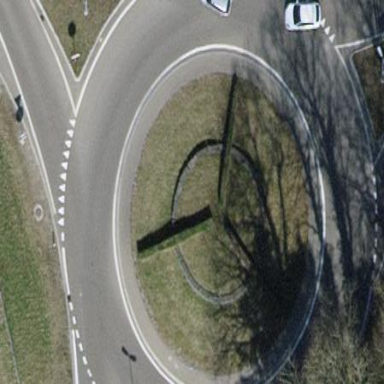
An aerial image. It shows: Secondary road with asphalt surface leading to roundabout.